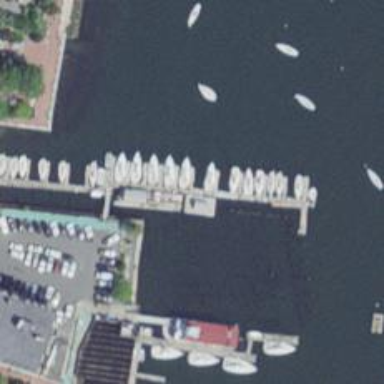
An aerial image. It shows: Man-made pier.